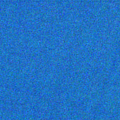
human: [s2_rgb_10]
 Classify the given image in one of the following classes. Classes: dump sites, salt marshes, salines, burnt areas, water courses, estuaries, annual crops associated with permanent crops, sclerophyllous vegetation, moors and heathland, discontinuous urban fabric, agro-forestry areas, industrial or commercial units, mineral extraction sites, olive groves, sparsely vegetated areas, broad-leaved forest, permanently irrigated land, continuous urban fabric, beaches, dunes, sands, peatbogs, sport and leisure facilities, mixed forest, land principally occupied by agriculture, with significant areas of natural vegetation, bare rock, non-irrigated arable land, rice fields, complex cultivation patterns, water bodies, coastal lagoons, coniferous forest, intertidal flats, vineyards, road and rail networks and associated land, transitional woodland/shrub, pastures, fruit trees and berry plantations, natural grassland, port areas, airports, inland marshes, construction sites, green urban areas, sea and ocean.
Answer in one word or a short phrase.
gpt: sea and ocean